Question: The chord here intersects itself in a strange way. Is there a variable to adjust
how the chord is drawn? The only variables I've seen in the documentation and examples seem to only specify the the basic variables to draw the chord e.g. from angle x to angle y. I tried adding interpolation as well similar to how regular svg-lines are adjusted but that doesn't work.

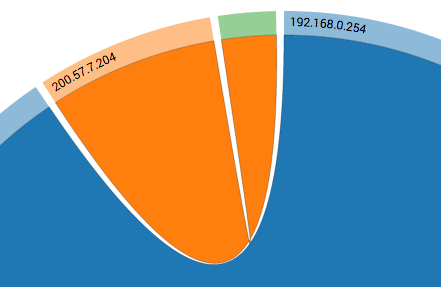
Answer: The problem is located in line 15 of <URL>. In general, what you want to do is use a better control point when the angle between segments is small. I have no idea what a good guess for that would be, but I do know where the code would go.
Lines 51-53 compute the path for the chords. The (0,0) is a "control point" (see <URL>. So, computing a new value for "0,0" that was closer to the edge of the diagram will help. Possibly you want some kind of exponential adjustment so it "only effects small angles". Use math similar to lines 38 and 39 to find an appropriate Cartesian coordinate.
If you create a fiddle that reproduces the problem, I'll see what I can come with.